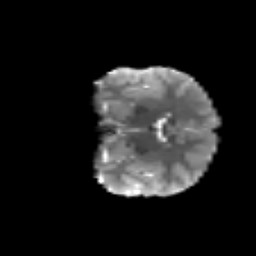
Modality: T2w
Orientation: coronal
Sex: female
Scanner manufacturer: siemens
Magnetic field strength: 3 T
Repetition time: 5 s
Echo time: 0.071 s